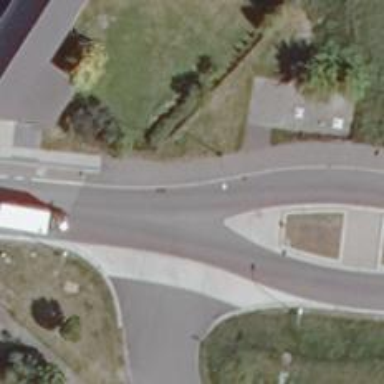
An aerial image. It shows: Primary road with asphalt surface. There is sidewalk on the left and dedicated cycle lane on the left side.